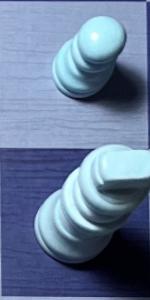
Label: King_White